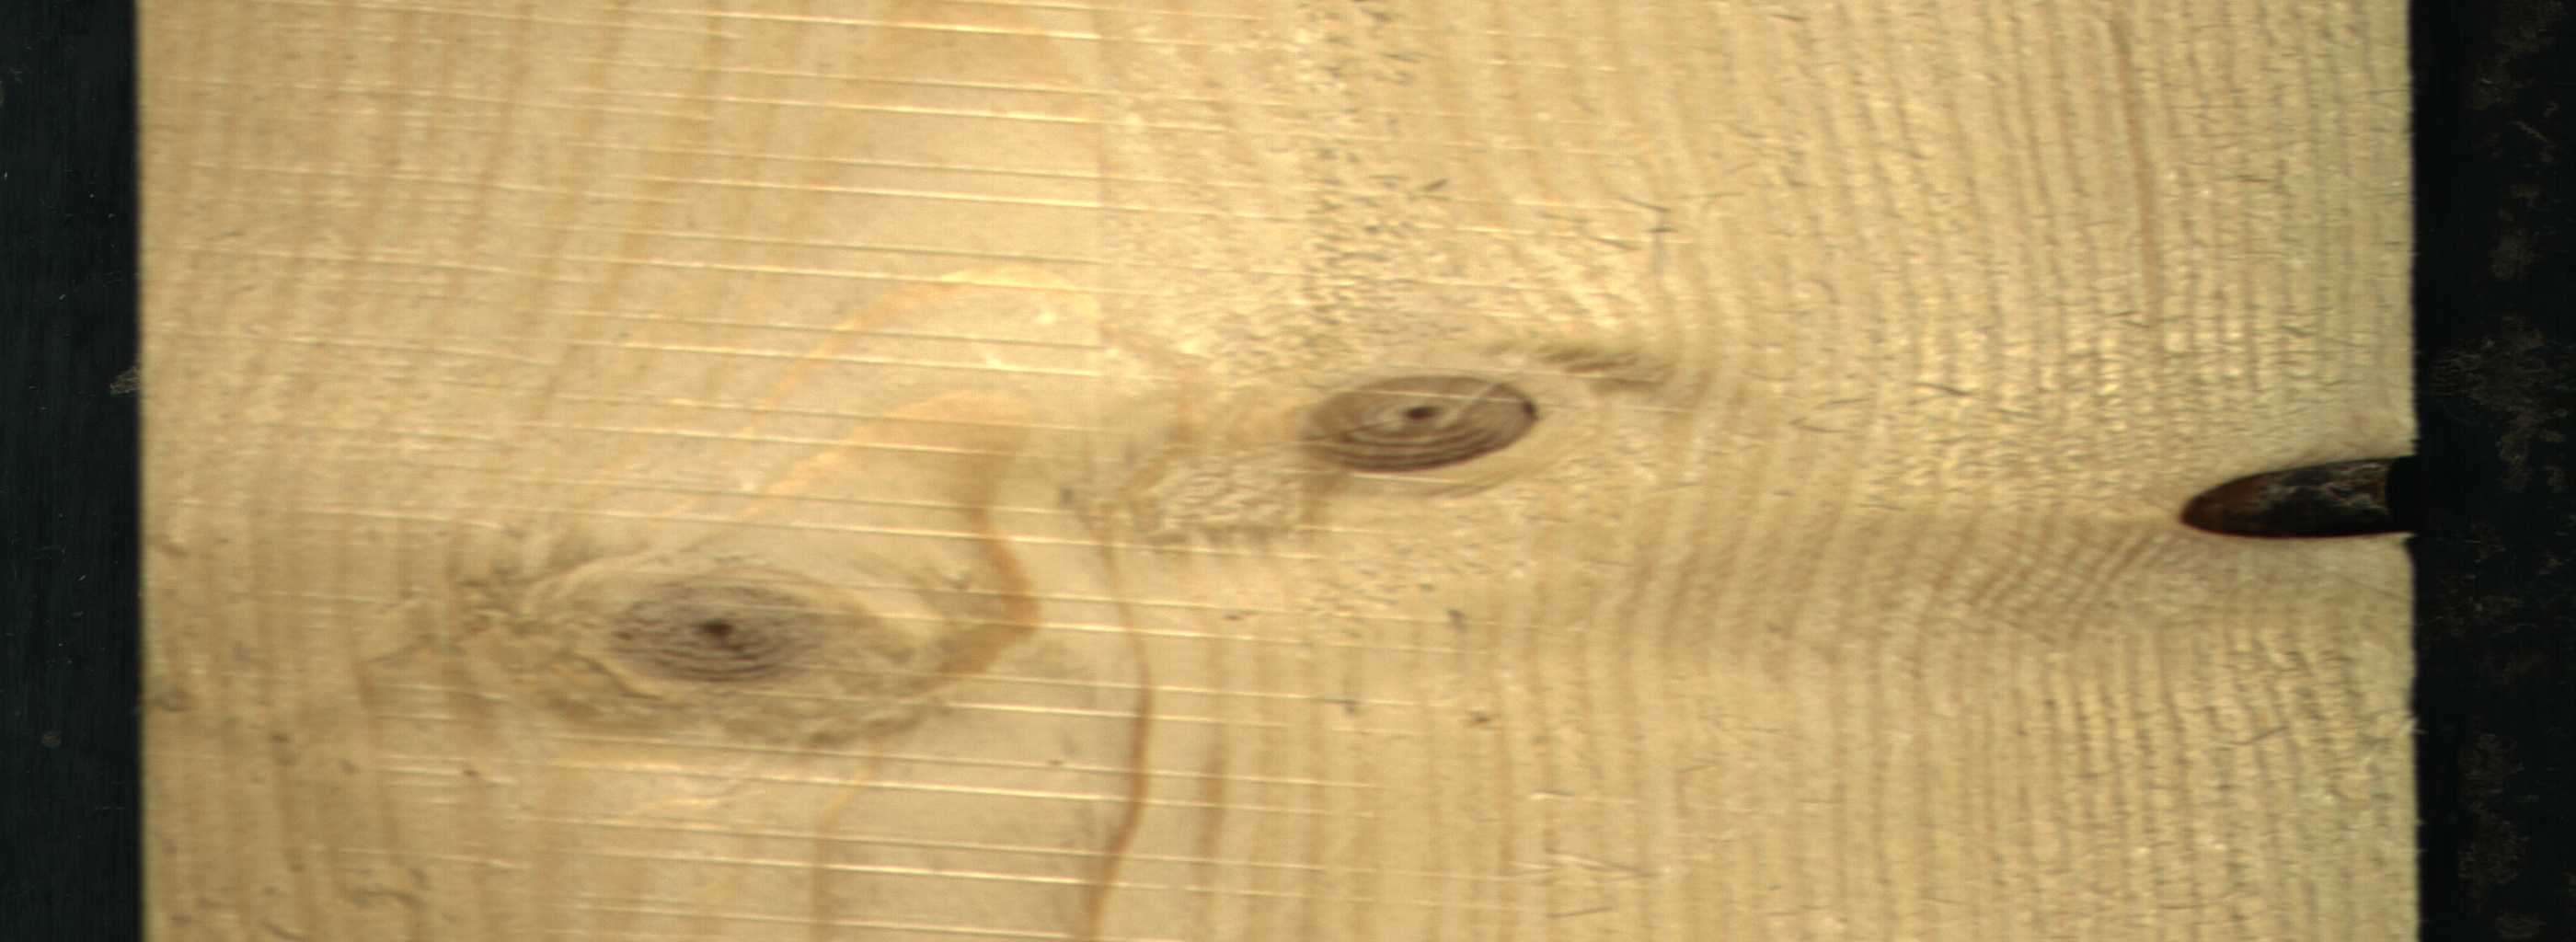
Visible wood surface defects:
Knot_missing
Live_Knot
Live_Knot